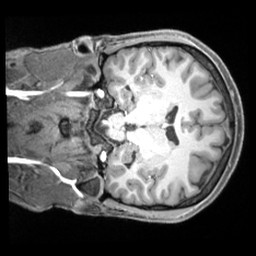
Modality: T1w
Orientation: coronal
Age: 26
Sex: male
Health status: ill
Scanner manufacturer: siemens
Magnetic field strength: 3 T
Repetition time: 2.2 s
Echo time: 0.00218 s